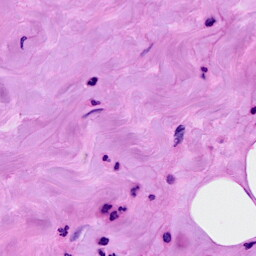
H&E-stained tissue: Breast